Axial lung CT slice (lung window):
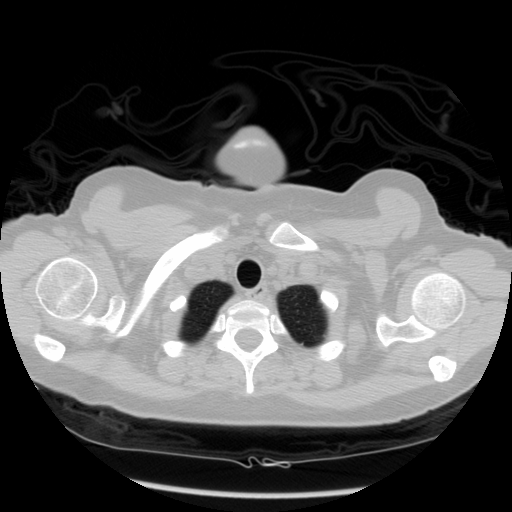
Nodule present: no